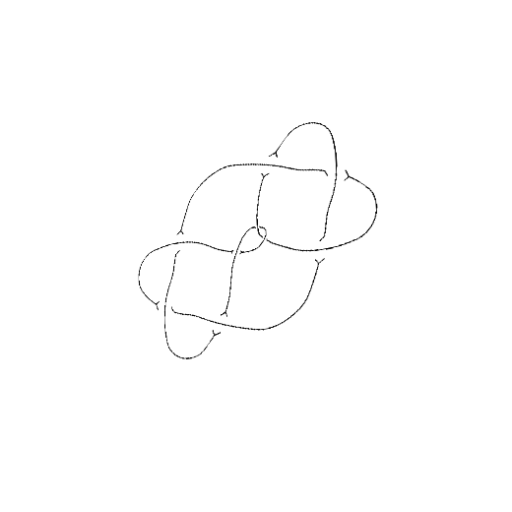
Crossing number: 9